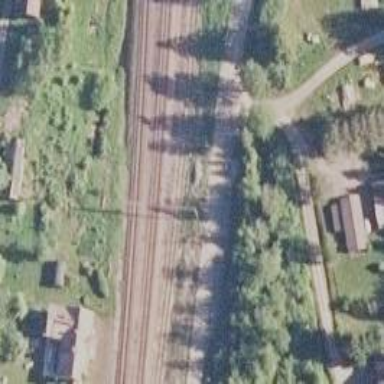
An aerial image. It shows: Electrified rail siding with contact line.